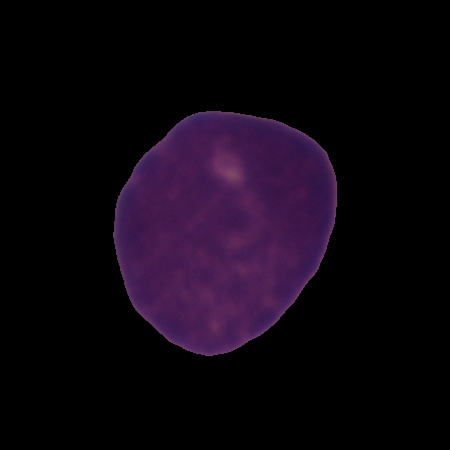
Label: healthy